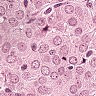
Metastatic tissue present: yes